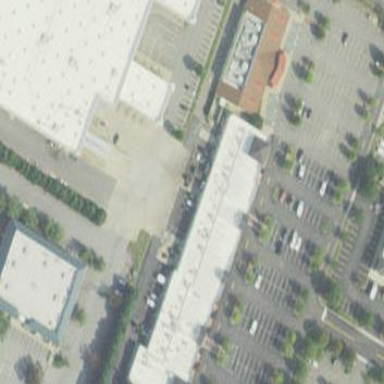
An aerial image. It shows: Parking area with asphalt surface.